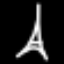
Label: The Eiffel Tower